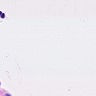
Metastatic tissue present: no